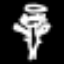
Label: angel